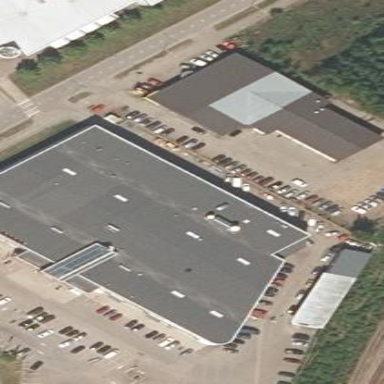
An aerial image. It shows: Retail building with flat roof.